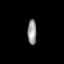
Tissue: prostate
Cell type: T cells
Senescence score: 0.6844
Nuclear area (px): 219
Mean DAPI intensity: 151.548